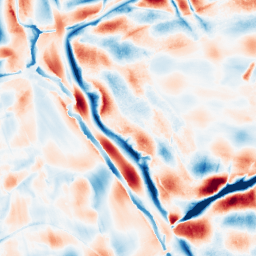
Category: wavelet
Decomposition family: wavelet_dwt
Decomposition parameters: wavelet: db8
level: 5
Upsampling method: bicubic
Upsampling parameters: scale: 2
Upsampling scale: 2